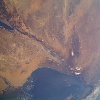
Label: land